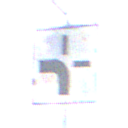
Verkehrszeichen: VerlaufVorfahrtsstrasse1
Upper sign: Vorfahrtsstrasse
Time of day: Midday
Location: Outdoor (Nature)
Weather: PartlyCloudy
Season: NotSpecified
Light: Natural